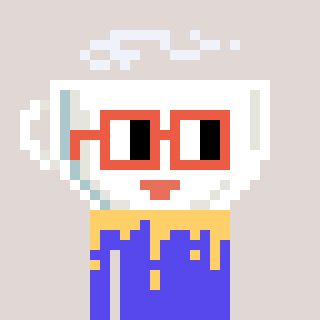
a pixel art character with square orange glasses, a mug-shaped head and a computerblue-colored body on a warm background